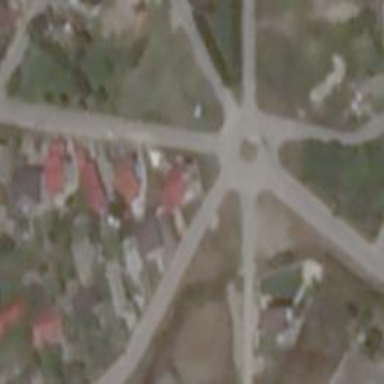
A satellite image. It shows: Crossing road.